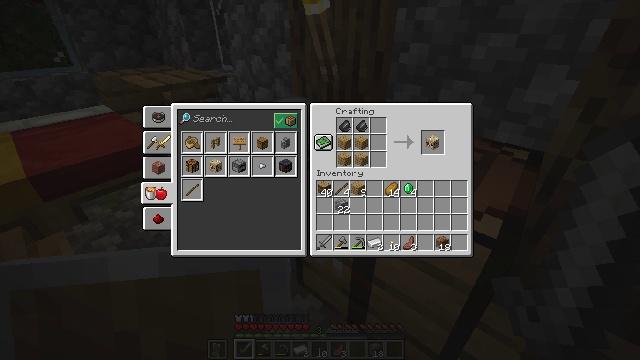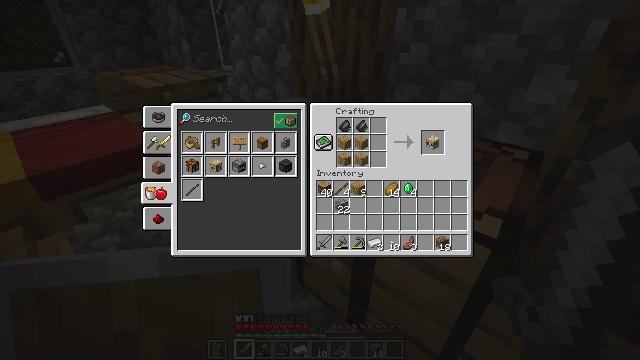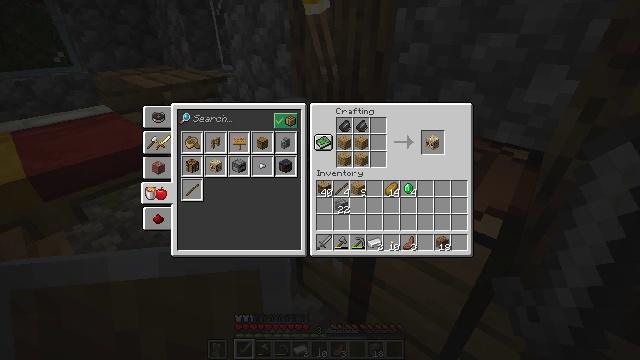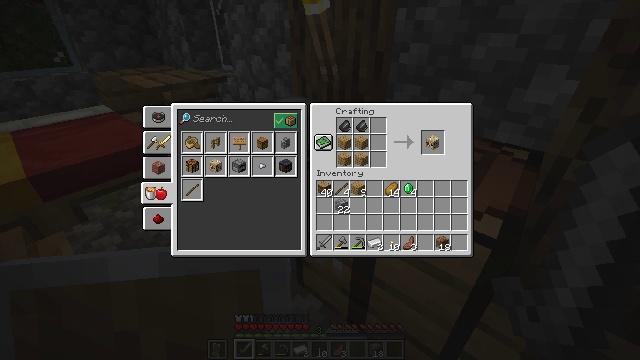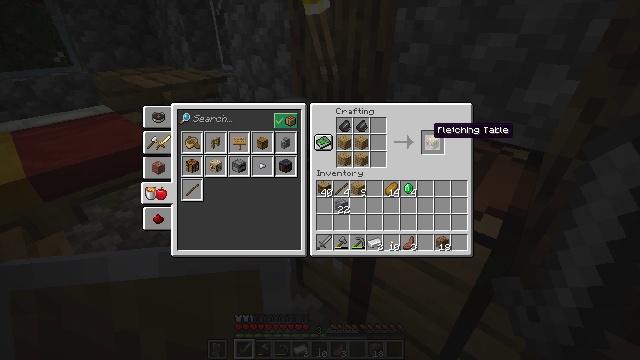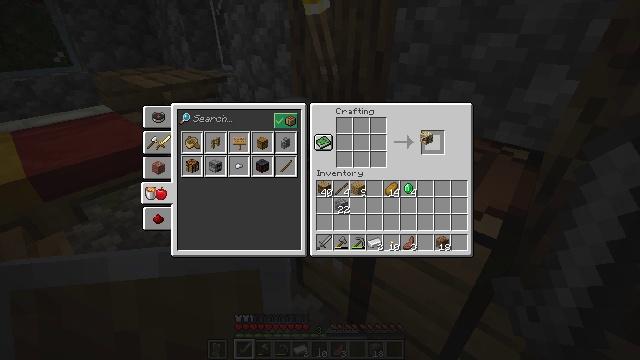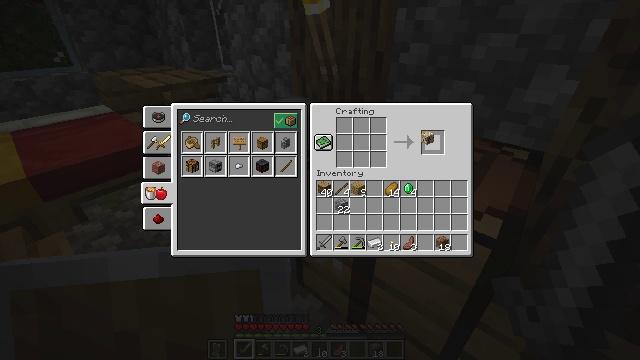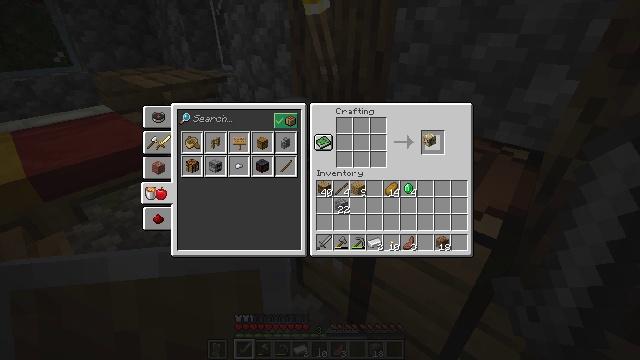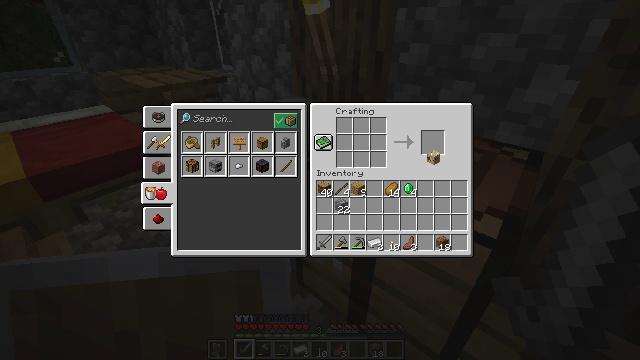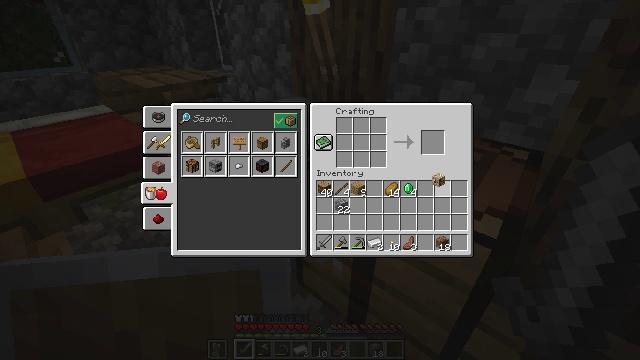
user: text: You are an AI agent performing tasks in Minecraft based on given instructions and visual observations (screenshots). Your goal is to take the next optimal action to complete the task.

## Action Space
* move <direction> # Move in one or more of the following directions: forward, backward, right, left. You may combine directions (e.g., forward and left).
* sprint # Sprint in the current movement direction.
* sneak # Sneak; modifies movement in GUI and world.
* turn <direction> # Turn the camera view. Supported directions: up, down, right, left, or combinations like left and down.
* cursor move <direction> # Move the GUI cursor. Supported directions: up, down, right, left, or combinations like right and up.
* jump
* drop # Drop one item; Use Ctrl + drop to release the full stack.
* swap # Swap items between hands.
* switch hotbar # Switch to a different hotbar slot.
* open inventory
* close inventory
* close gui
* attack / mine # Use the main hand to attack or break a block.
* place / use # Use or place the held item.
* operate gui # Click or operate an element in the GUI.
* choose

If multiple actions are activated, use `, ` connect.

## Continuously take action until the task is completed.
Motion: motion action
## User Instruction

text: Make a fletching table with wood planks and flint.
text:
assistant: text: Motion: no_op
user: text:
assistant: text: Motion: no_op
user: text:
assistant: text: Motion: turn right
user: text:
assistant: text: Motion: no_op
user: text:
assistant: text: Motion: attack / mine
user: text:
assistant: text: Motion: attack / mine
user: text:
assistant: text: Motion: no_op
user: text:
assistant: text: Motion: turn down
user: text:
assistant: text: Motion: turn down
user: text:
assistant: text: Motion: no_op